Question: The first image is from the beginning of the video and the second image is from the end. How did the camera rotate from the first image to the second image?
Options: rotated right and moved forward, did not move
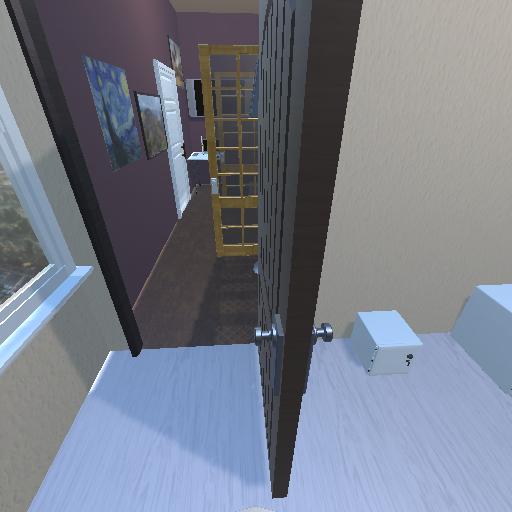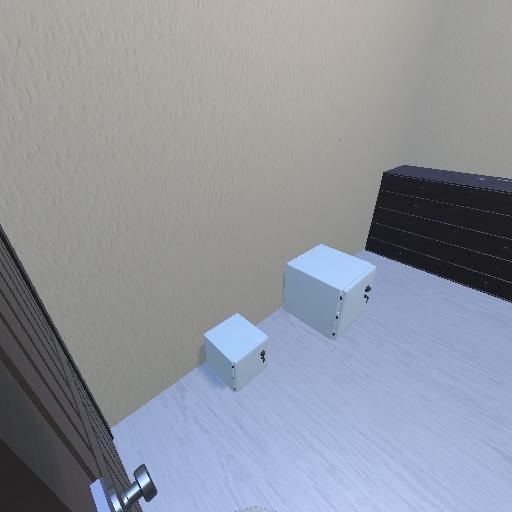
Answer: rotated right and moved forward